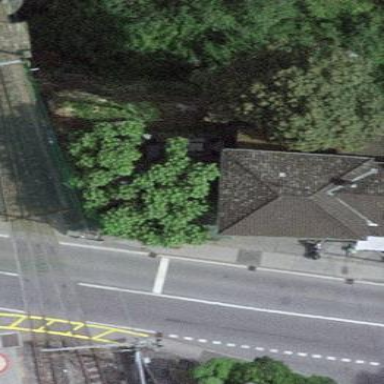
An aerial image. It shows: Restaurant.